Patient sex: F
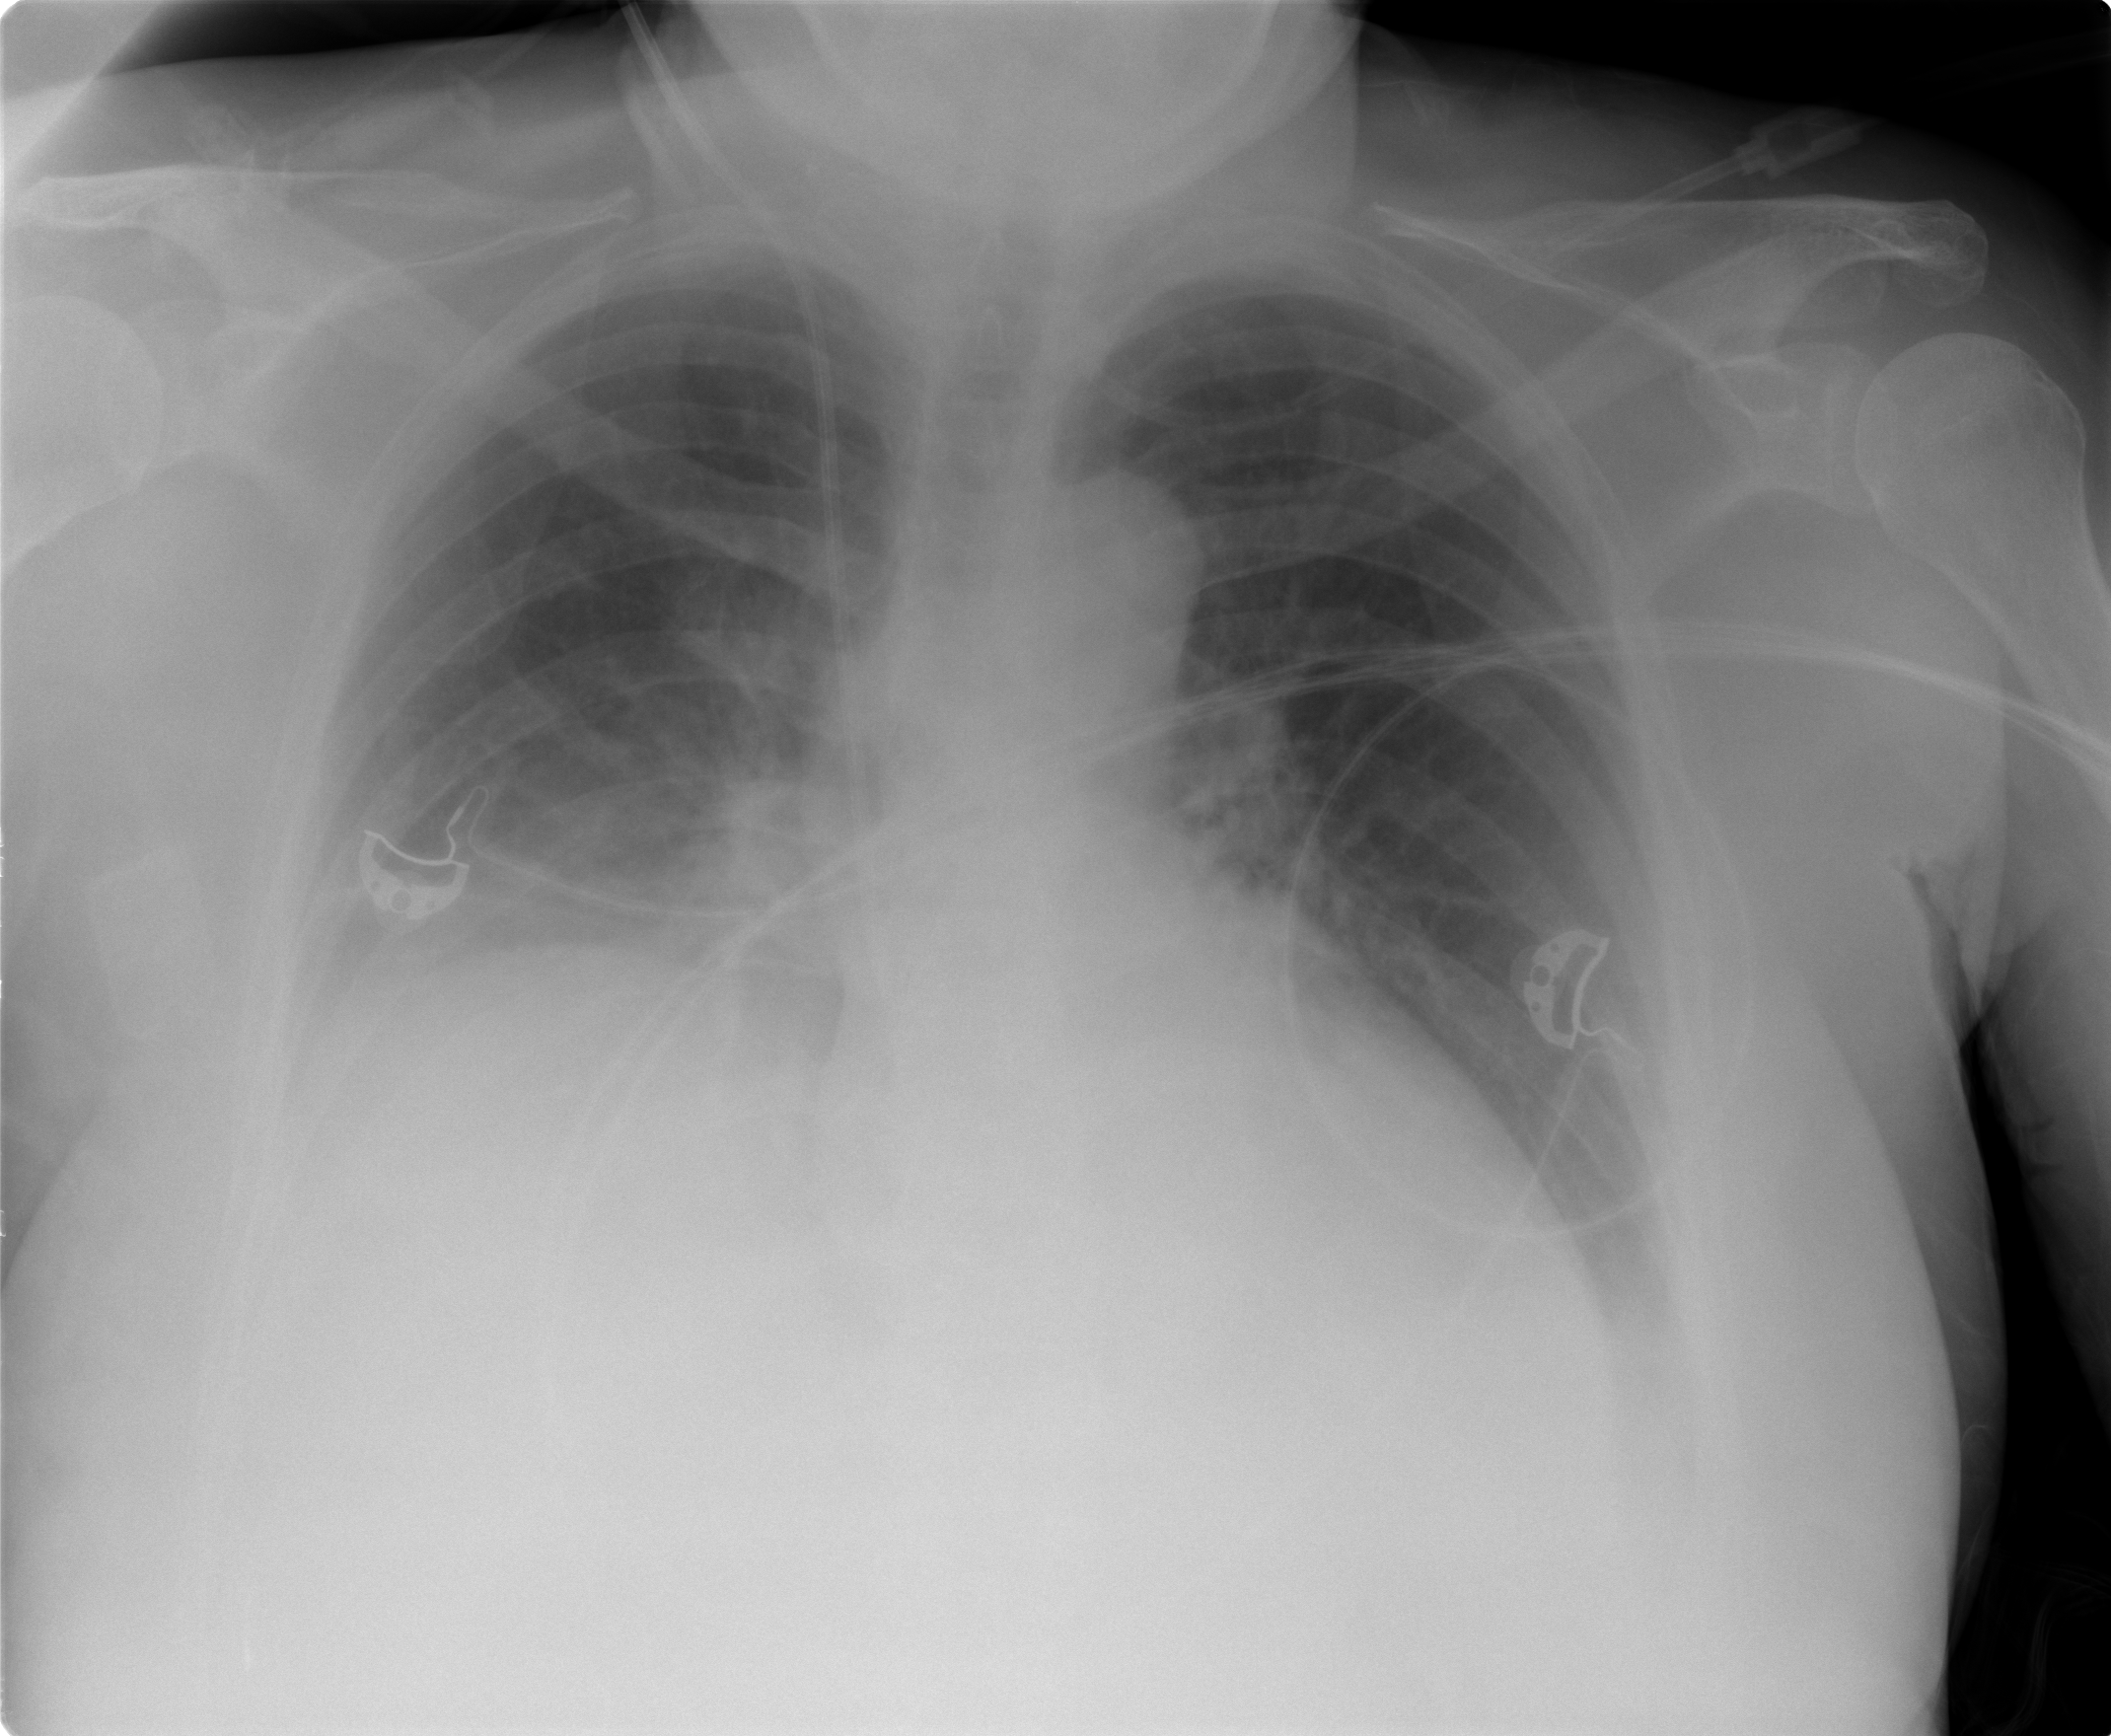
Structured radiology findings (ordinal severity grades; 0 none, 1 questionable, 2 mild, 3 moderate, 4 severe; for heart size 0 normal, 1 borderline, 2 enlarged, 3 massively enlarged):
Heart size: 0
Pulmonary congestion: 2
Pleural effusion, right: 2
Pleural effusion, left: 2
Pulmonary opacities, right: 1
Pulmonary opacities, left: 0
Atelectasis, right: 2
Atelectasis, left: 0